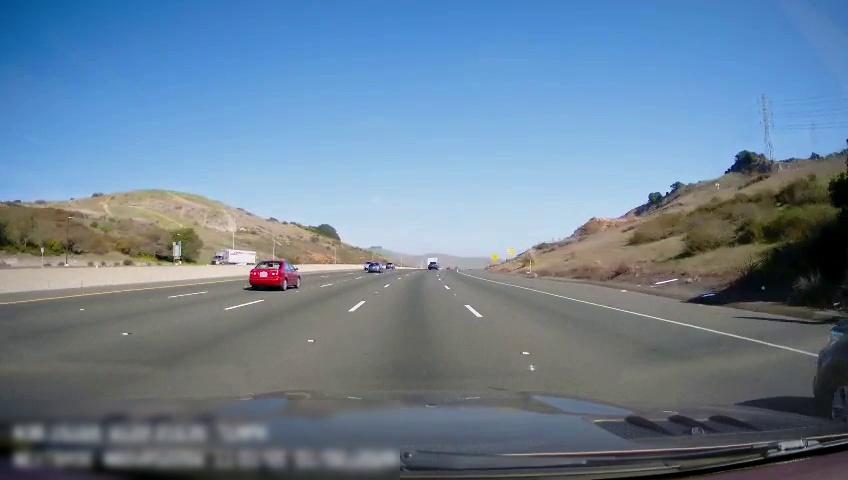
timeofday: Day
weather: Sunny
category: Drivable Space
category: Vehicles | Car
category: Vehicles | Truck
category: Vehicles | Car
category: Vehicles | Car
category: Vehicles | Truck
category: Vehicles | SUV
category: Lanes | Alternate Lane
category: Lanes | Alternate Lane
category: Lanes | Alternate Lane
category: Lanes | Current Lane
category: Lanes | Current Lane
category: Lanes | Alternate Lane